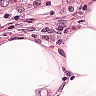
Metastatic tissue present: yes